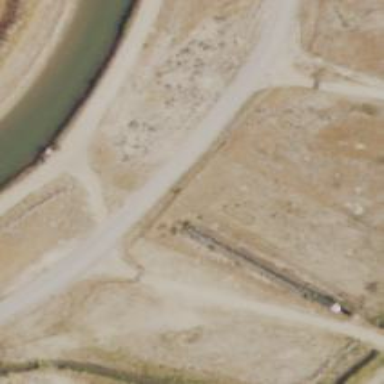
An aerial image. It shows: Culvert tunnel crossing over canal.